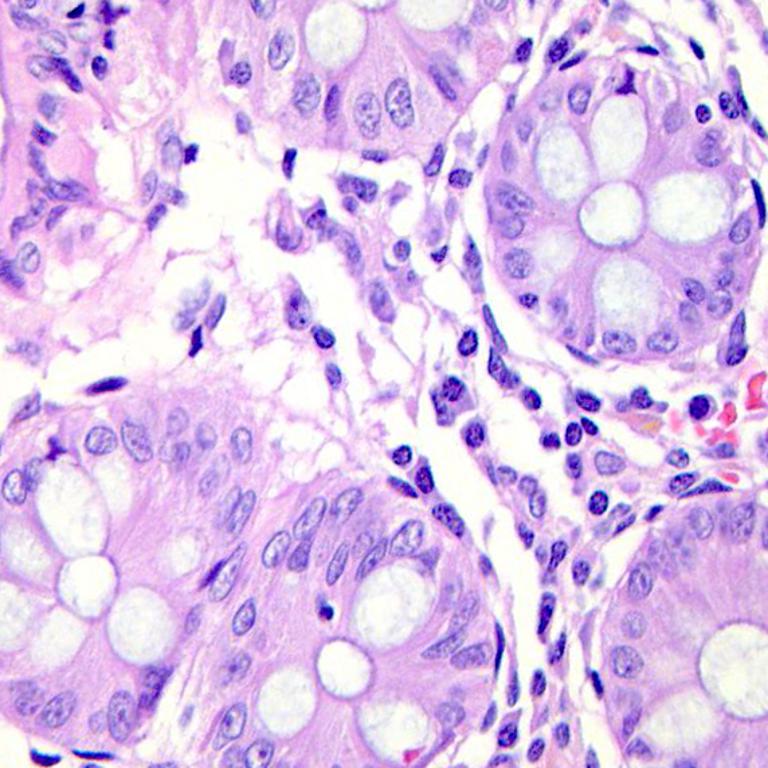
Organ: colon
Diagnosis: benign